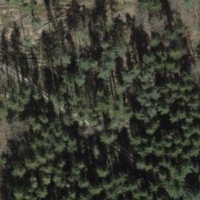
EUNIS habitat code: 44
Species observed at this site:
Aegopodium podagraria